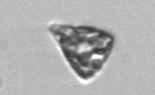
Label: Licmophora